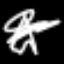
Label: The Eiffel Tower